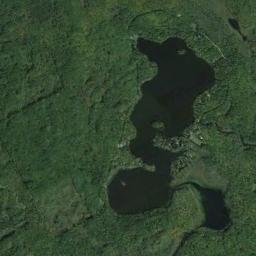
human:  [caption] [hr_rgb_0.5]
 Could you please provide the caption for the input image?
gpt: The lake in the picture is small .

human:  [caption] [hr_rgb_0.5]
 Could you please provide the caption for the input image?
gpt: The lake with curved shores lies in the dense forest and the water is dark blue .

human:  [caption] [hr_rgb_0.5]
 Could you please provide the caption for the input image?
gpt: There is an irregular blue-blue lake on the ground with green vegetation .

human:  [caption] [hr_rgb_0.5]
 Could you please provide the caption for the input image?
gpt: There are many trees around the lake .

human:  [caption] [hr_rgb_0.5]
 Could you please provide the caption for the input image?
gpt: There are green forests around the lakes .